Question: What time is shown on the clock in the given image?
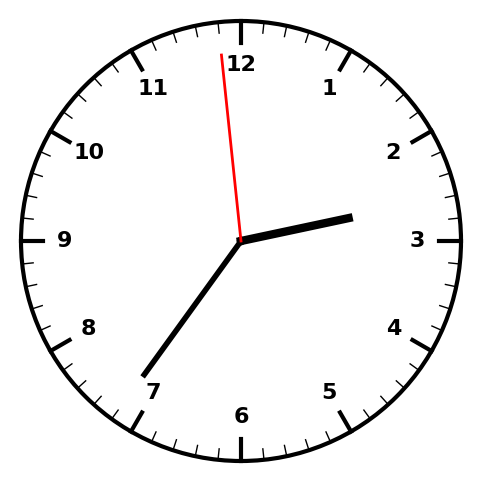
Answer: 02:35:59